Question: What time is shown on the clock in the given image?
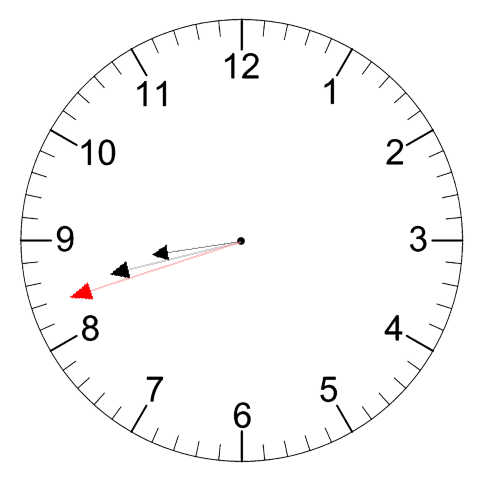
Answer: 08:42:42